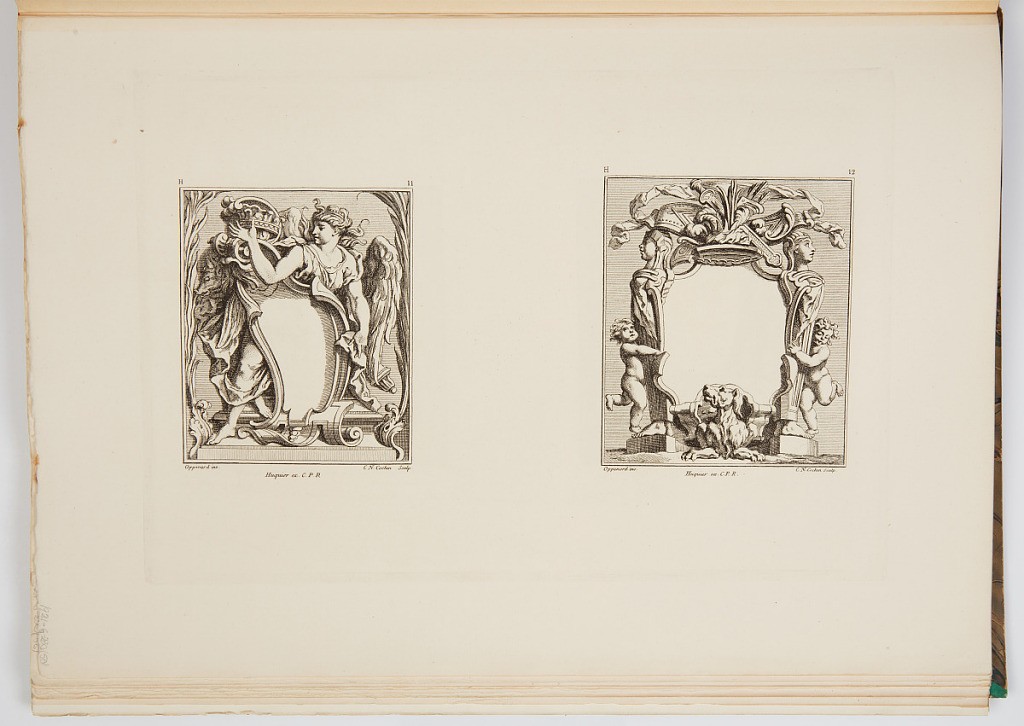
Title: Designs for Cartouches
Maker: Gilles-Marie Oppenord, French, 1672–1742
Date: ca. 1900
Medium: Photomechanical print
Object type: Bound print
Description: Page printed with two cartouche designs. On the left, the cartouche has behind it a winged angel and is framed by tall reeds; on the right, the cartouche has terms, putti, and a grotesque dog. The plates are signed and numbered.